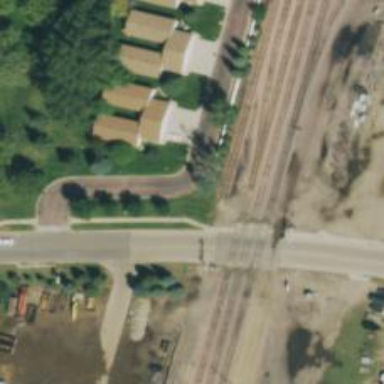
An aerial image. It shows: Railway siding for service.